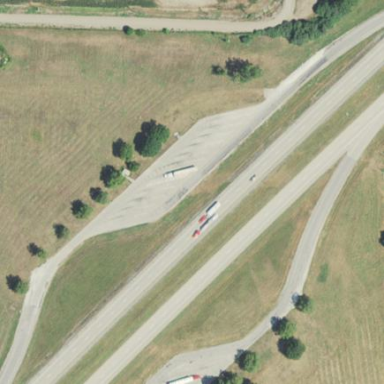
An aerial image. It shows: Rest area along the road.